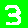
Digit: 3